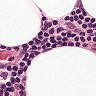
Metastatic tissue present: no